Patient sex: M
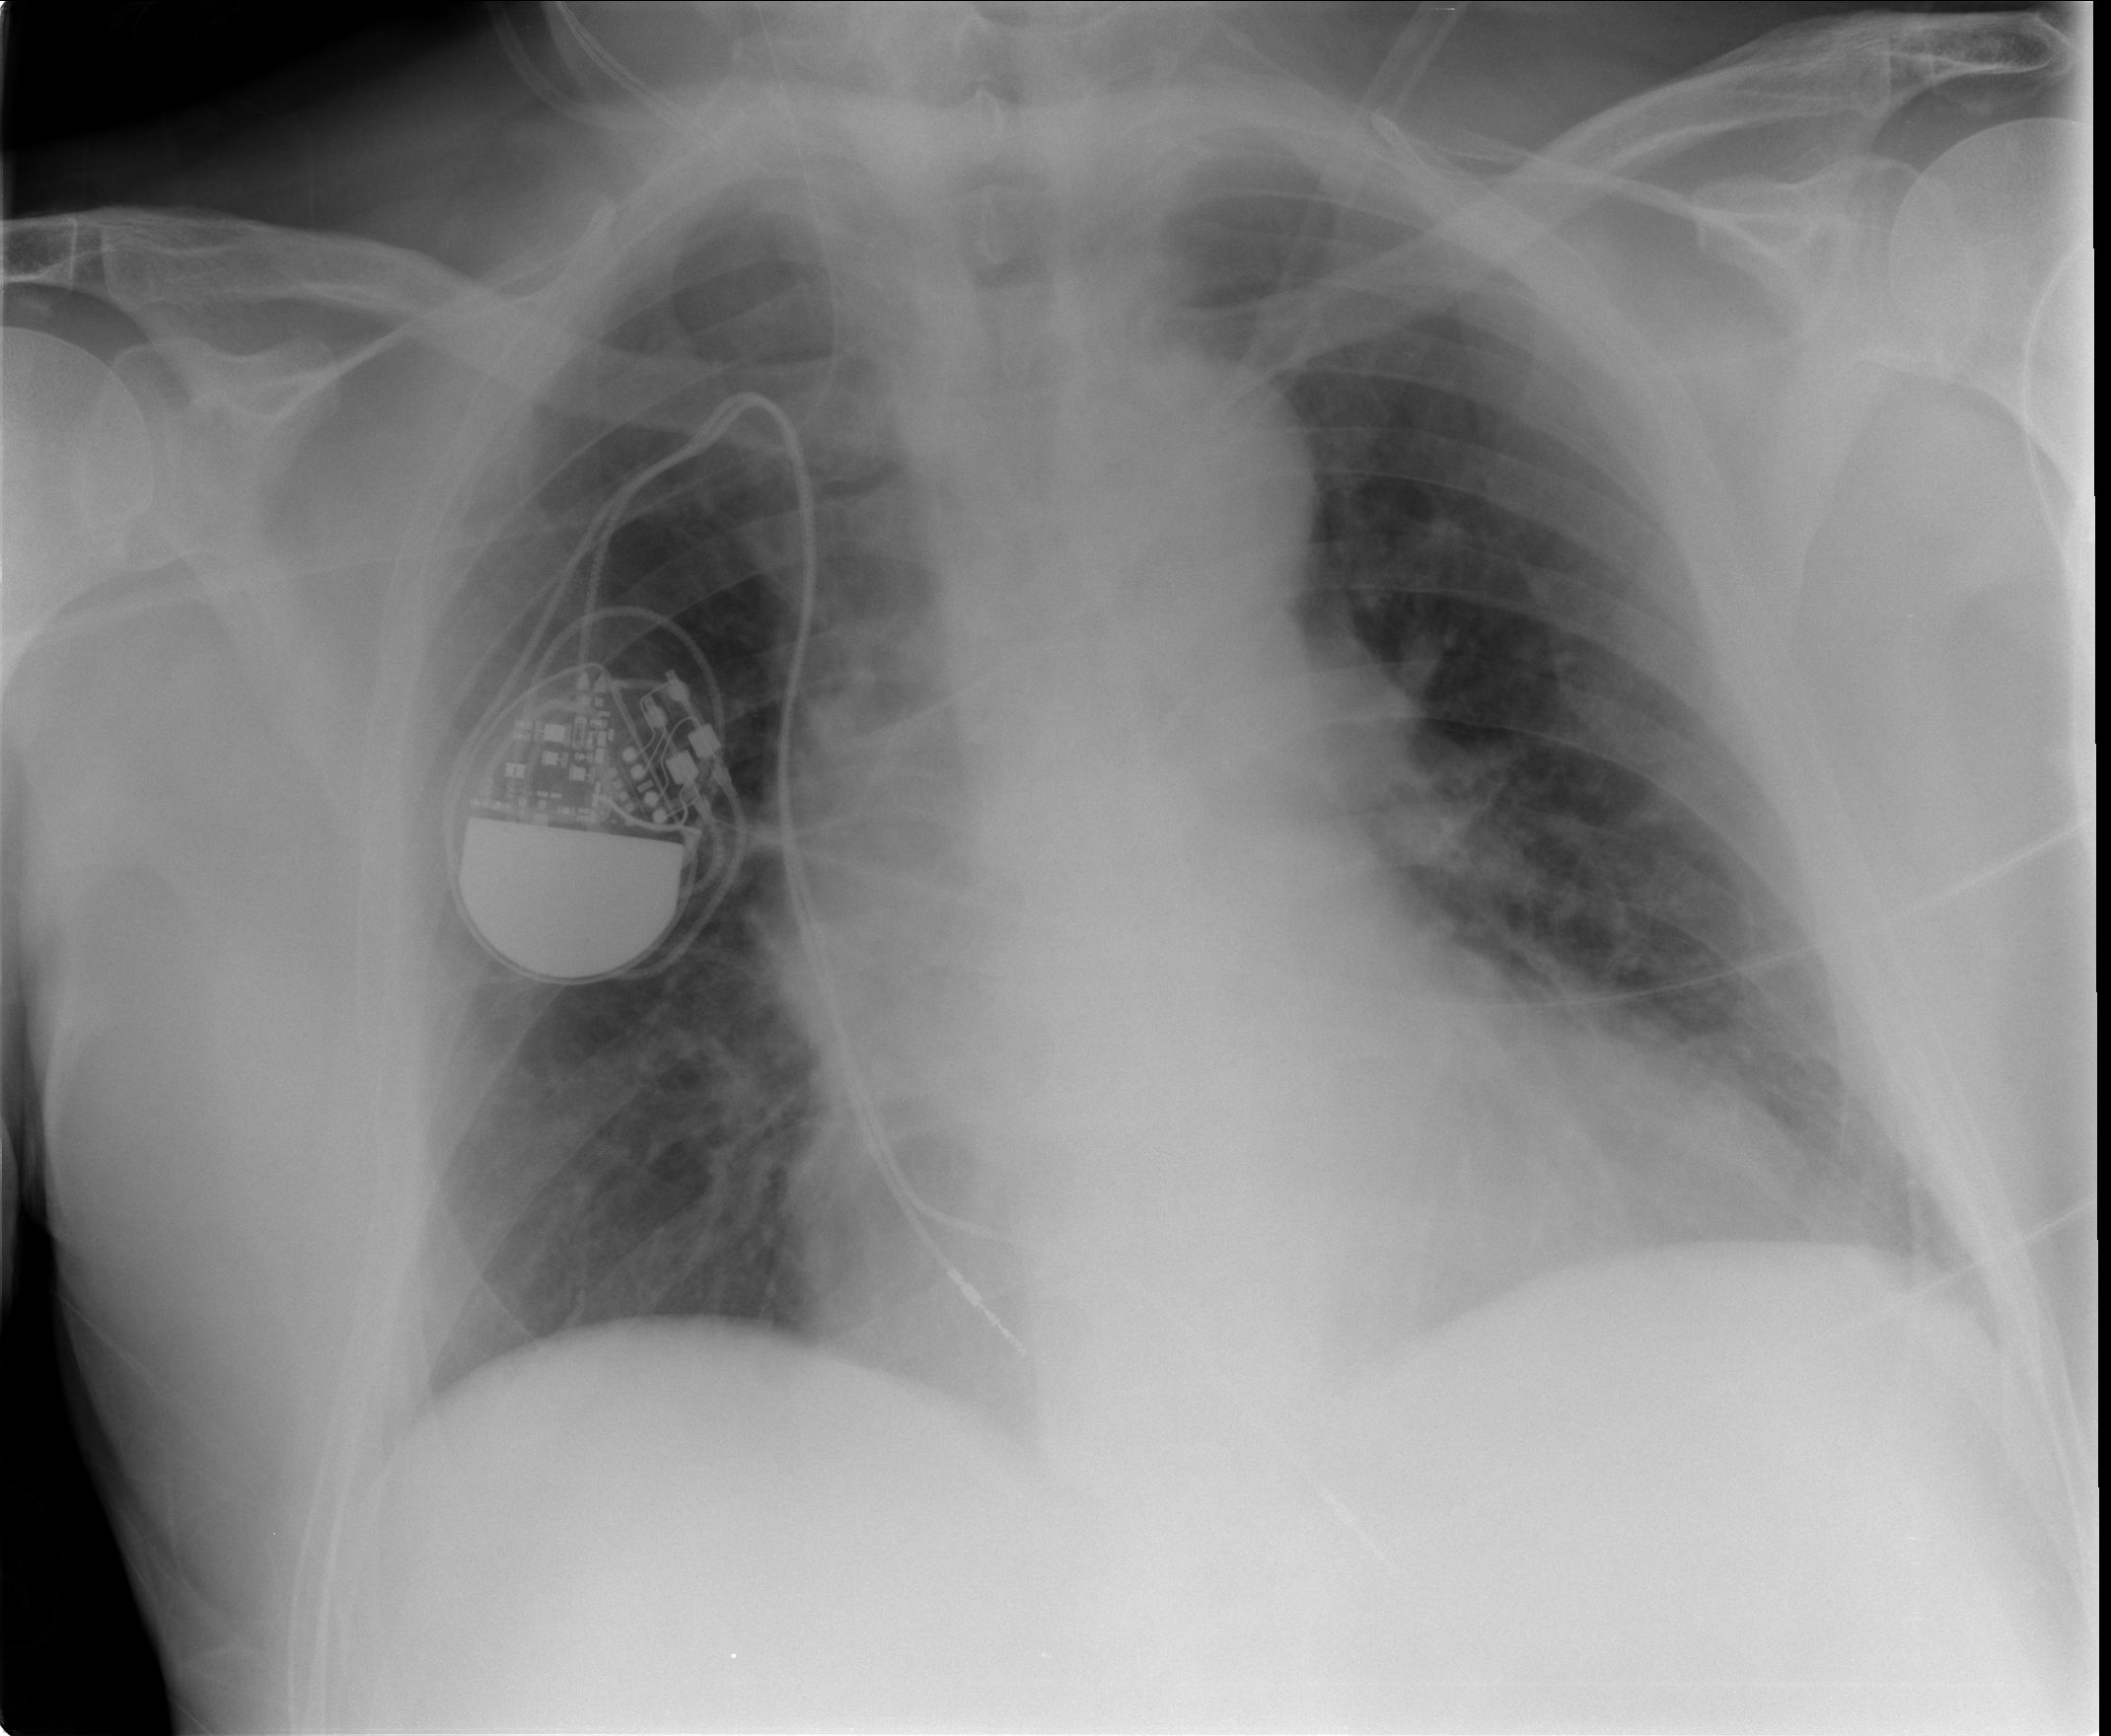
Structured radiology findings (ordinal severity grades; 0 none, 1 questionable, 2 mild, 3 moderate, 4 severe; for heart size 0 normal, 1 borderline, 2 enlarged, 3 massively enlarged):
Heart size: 2
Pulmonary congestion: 2
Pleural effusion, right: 1
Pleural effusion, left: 1
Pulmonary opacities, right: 0
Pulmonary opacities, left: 0
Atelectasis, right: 0
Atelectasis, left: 0